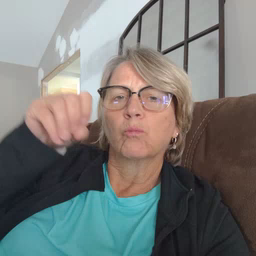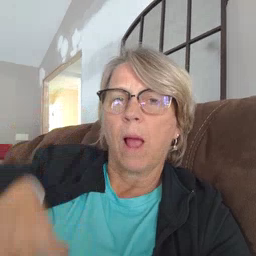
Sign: drop